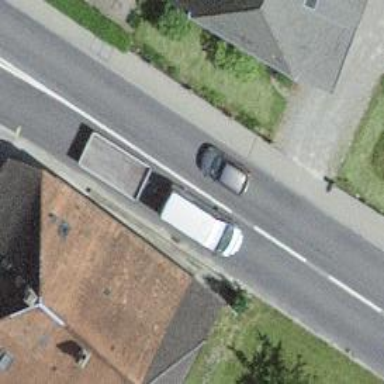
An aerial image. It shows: Bus stop with platform for public transport.